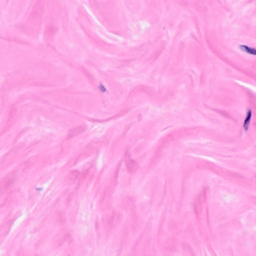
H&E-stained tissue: Breast